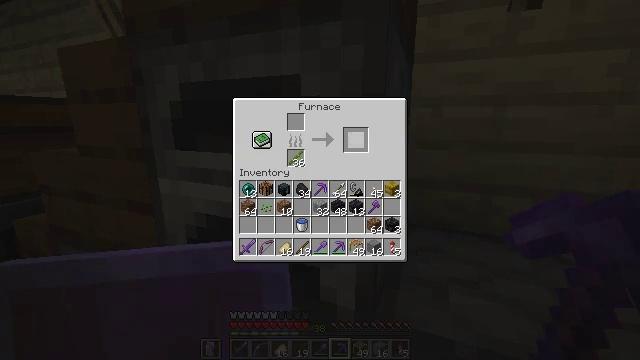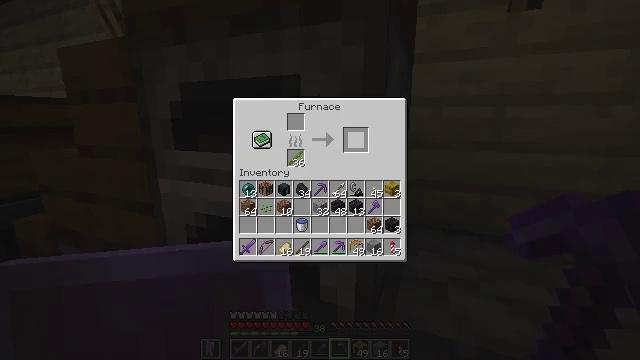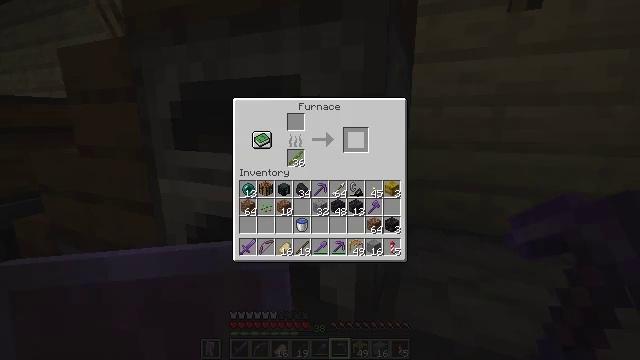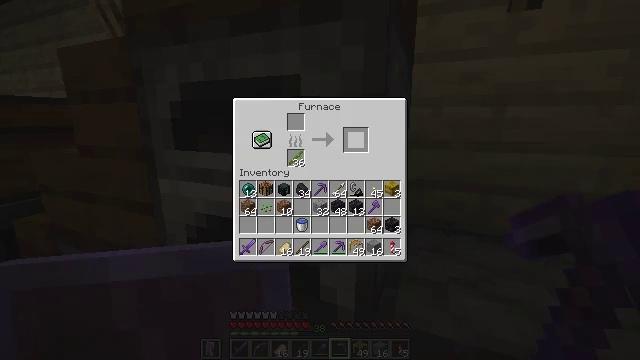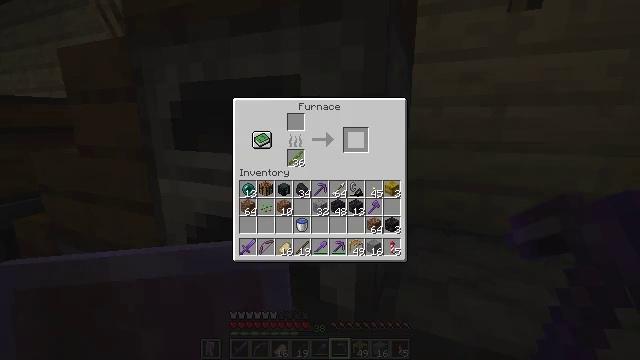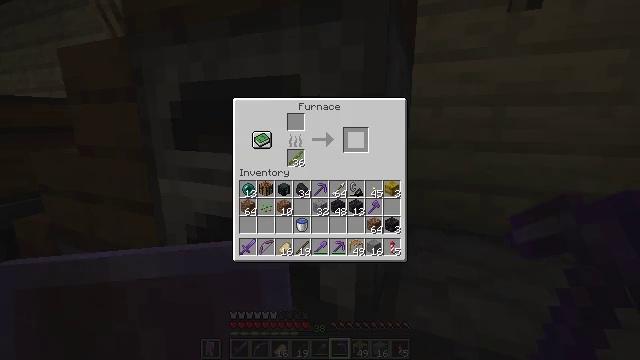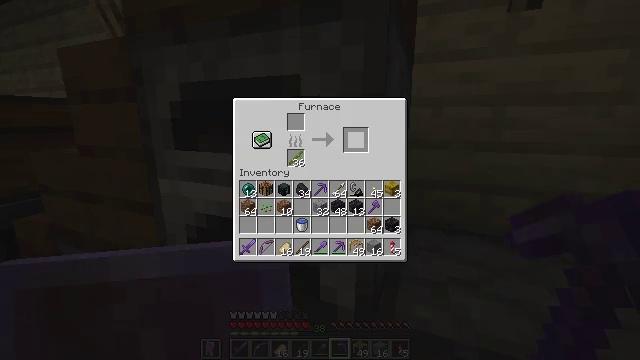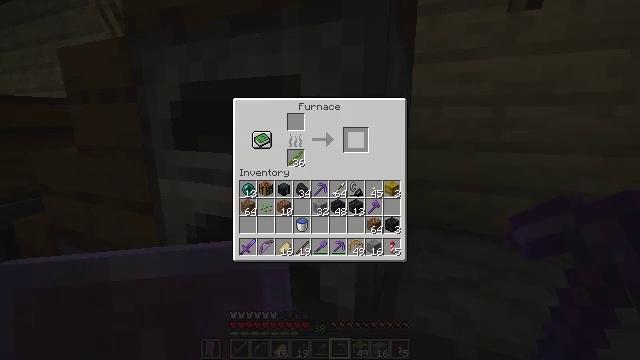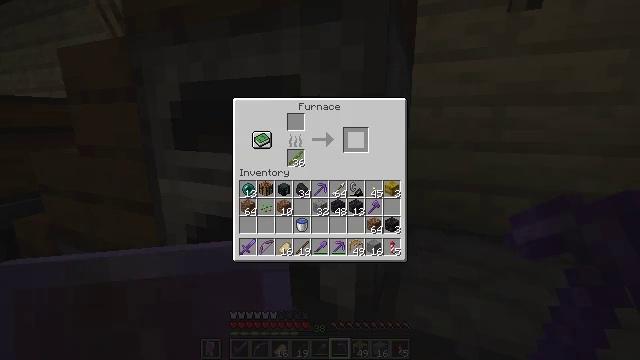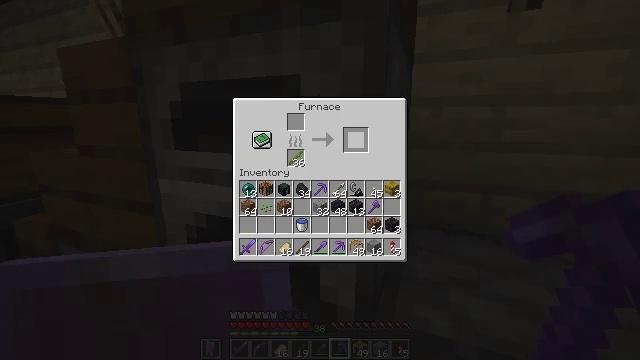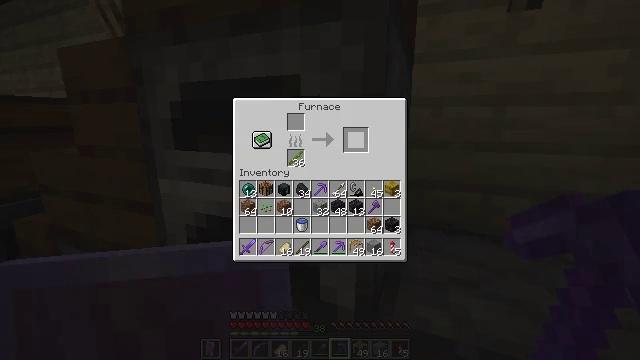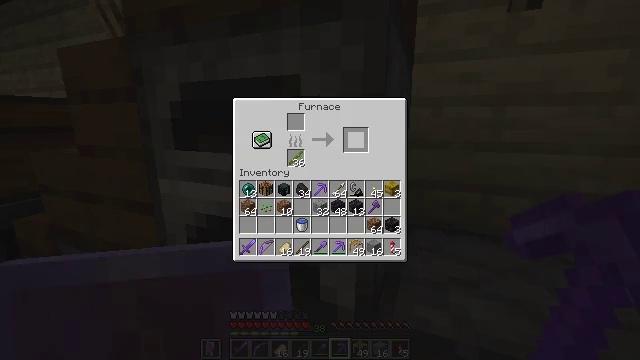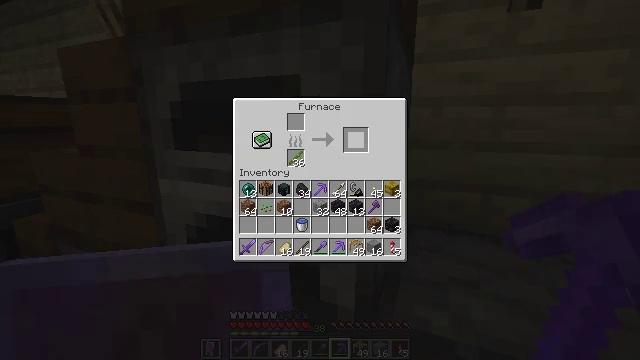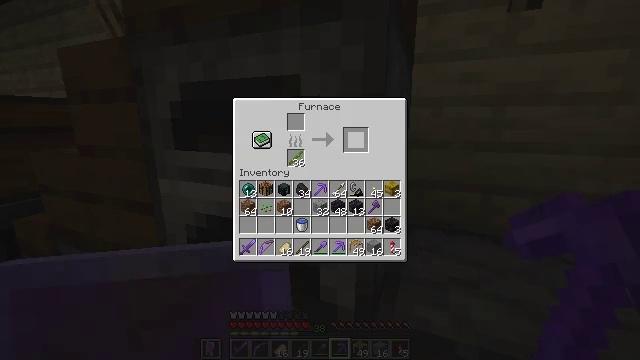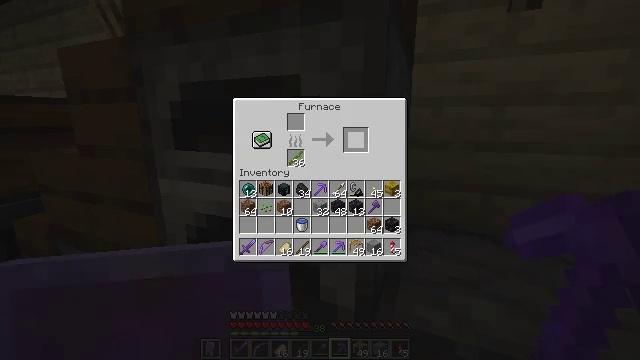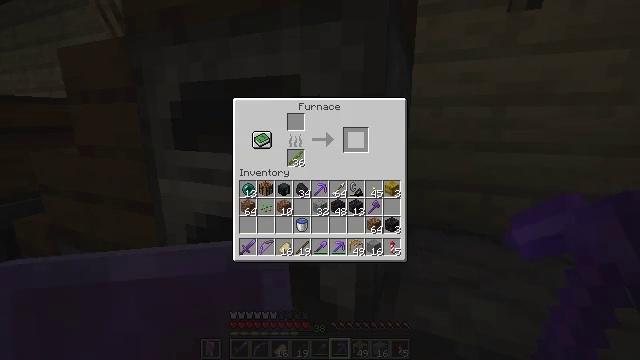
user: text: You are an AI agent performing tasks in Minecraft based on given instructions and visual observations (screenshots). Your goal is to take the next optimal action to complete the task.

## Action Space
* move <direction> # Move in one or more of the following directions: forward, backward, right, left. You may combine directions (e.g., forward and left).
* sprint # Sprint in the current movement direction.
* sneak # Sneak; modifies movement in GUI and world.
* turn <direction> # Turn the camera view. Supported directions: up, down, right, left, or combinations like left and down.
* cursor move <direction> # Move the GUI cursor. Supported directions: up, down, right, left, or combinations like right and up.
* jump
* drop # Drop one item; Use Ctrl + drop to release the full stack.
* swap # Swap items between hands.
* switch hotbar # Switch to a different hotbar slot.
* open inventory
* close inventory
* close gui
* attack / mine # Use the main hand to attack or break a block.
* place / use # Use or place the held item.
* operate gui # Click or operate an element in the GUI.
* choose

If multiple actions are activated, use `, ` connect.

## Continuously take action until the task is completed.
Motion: motion action
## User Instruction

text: Use polished blackstone to make polished blackstone bricks.
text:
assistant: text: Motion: sneak
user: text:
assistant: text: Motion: sneak
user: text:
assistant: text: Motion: sneak
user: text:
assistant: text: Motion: no_op
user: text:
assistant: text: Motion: no_op
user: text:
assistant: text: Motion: no_op
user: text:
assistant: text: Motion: no_op
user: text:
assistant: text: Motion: no_op
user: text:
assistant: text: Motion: no_op
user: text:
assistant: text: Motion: no_op
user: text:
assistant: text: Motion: no_op
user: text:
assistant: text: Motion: no_op
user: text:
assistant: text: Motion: no_op
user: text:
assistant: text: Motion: no_op
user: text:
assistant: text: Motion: no_op
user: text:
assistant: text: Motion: no_op
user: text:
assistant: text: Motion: no_op
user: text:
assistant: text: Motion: no_op
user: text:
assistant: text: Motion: no_op
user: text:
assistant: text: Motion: no_op
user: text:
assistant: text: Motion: no_op
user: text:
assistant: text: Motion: no_op
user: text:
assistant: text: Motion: no_op
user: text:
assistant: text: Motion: no_op
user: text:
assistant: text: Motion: no_op
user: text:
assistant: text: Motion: no_op
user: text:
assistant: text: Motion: no_op
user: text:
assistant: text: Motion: turn left and up
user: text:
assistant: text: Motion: turn left and down
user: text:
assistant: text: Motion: turn left and down